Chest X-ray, PA view. Patient: 68 years old, sex F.
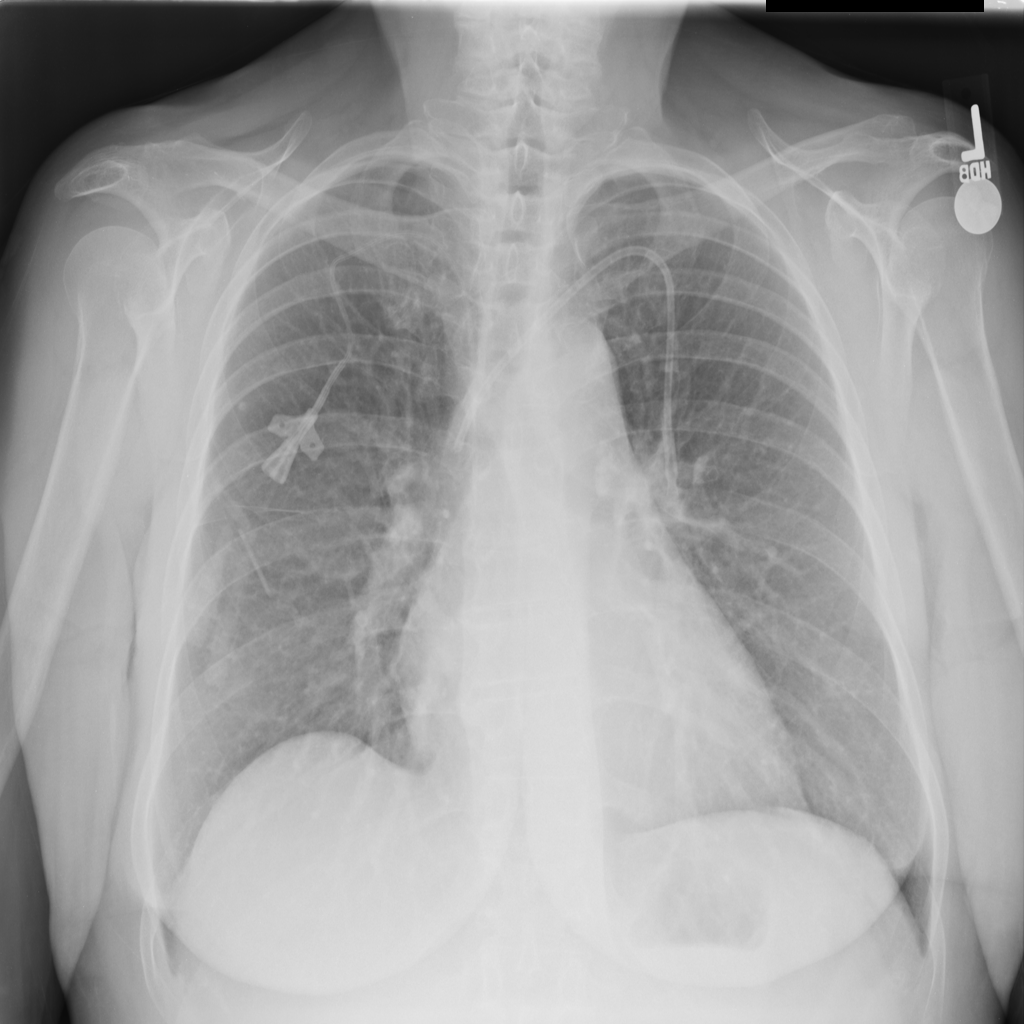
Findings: No Finding